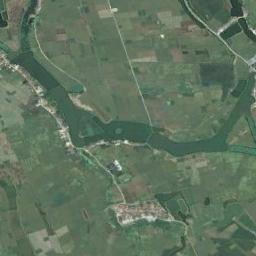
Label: river